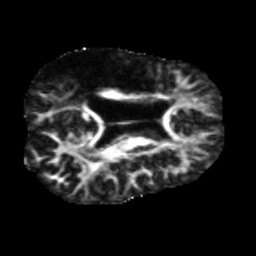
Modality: FA
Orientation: axial
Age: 43
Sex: male
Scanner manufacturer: siemens
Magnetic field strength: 3 T
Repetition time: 5.47 s
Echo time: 0.0854 s